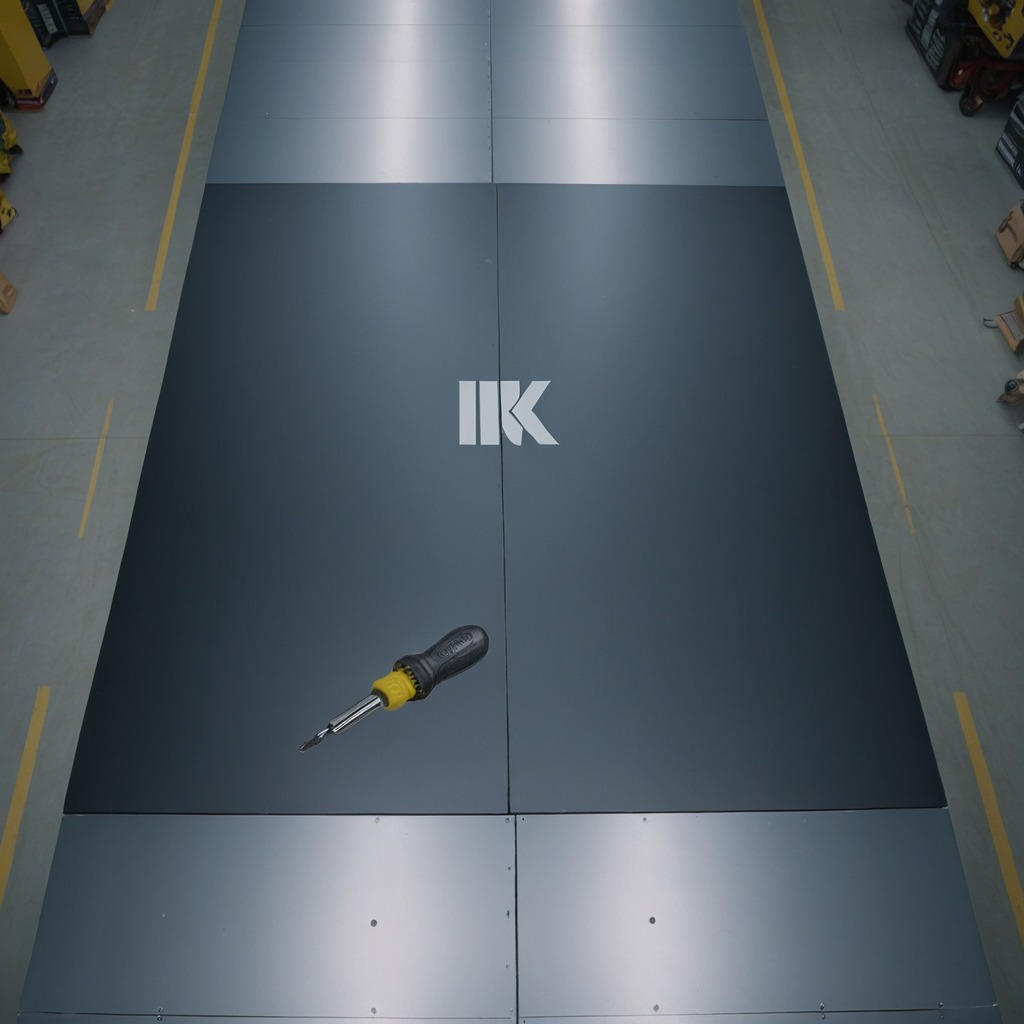
A screwdriver is lying on the toolbox surface.